Question: So, I have this, but this fails when I am trying with a sentence with more than 6 words.
What I've done so far:
'''
// My Sentence
$str = "Hello Stack Overflow";
// Split it into words with the delimiter being a space
$split = explode(" ", $str);
// Count Strings and divide it with number 3
$divider = str_word_count($str) / 3;
$last2 = $split[count($split)-$divider]; // penultimate word
$last1 = $split[count($split)-1]; // last word
// if $ divider gets penultimate word (don't more than that)
if ($divider < 2){
echo $last2 . " " . $last1 . "<br>";} //echo last 2 words
else {
echo $last2 . " " . $split[count($split)-2] . " " . $last1 . "<br>";} //echo last 3 words
'''
It gets "Stack Overflow", so far so good.
What I am looking for is a way to get something like this:

Thanks
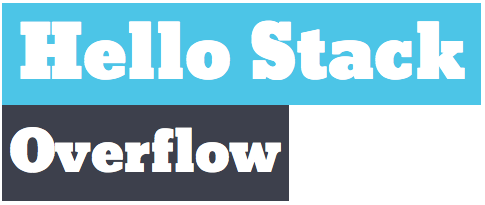
Answer: '''
<?php
$str = 'Hello Stack Overflow!';
$parts = explode(' ',preg_replace('/\s+/',' ',$str));
$index = round(count($parts)*0.7);
$remaining = array_splice($parts,$index); // parts passed as reference &
echo 'FIRST LINE: '.implode(' ',$parts);
echo "
";
echo 'LAST LINE: '.implode(' ',$remaining);
?>
'''
Prints:
'''
FIRST LINE: Hello Stack
LAST LINE: Overflow!
'''
You're using explode correctly, but use array_splice to modify the original exploded array to chop off the last 30% (leaving 70%, hence the 0.7 multiplier). Then implode both parts to put them back together.
Honestly though, I'm not sure what use case there is for something like this question (and this solution). I'm betting this is an XY problem and the OP simply hasn't provided enough contextual information.